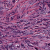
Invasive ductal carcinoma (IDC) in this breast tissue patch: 1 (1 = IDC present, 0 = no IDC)